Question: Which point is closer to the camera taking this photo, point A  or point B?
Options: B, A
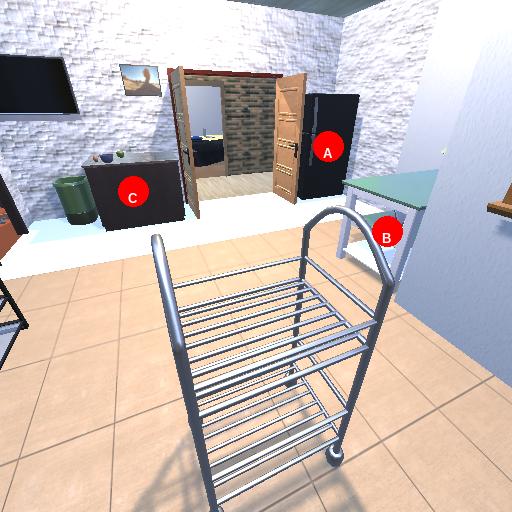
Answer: B